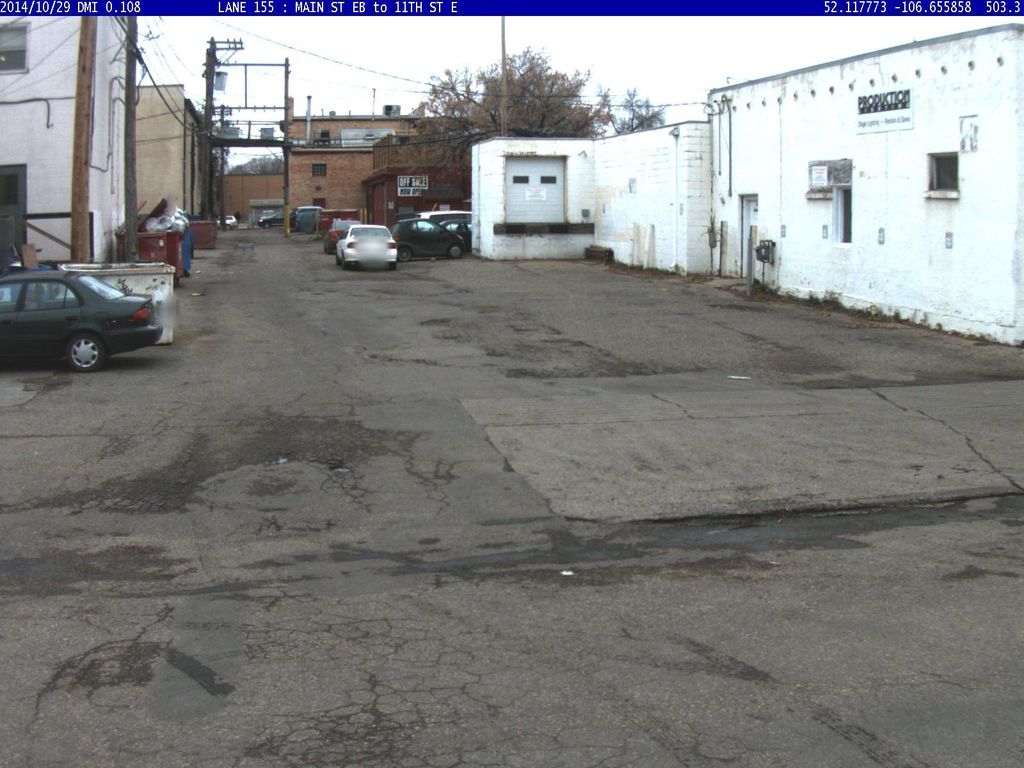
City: saskatoon